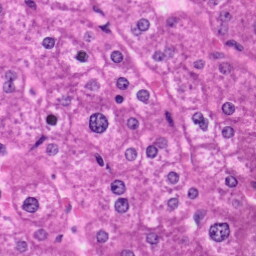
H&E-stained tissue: Liver